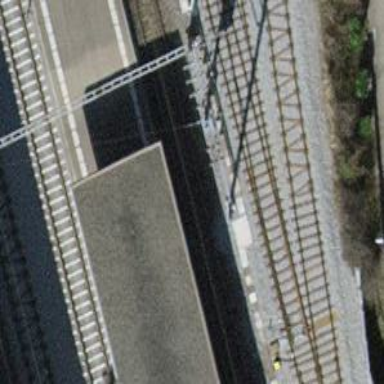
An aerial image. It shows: Railway milestone.